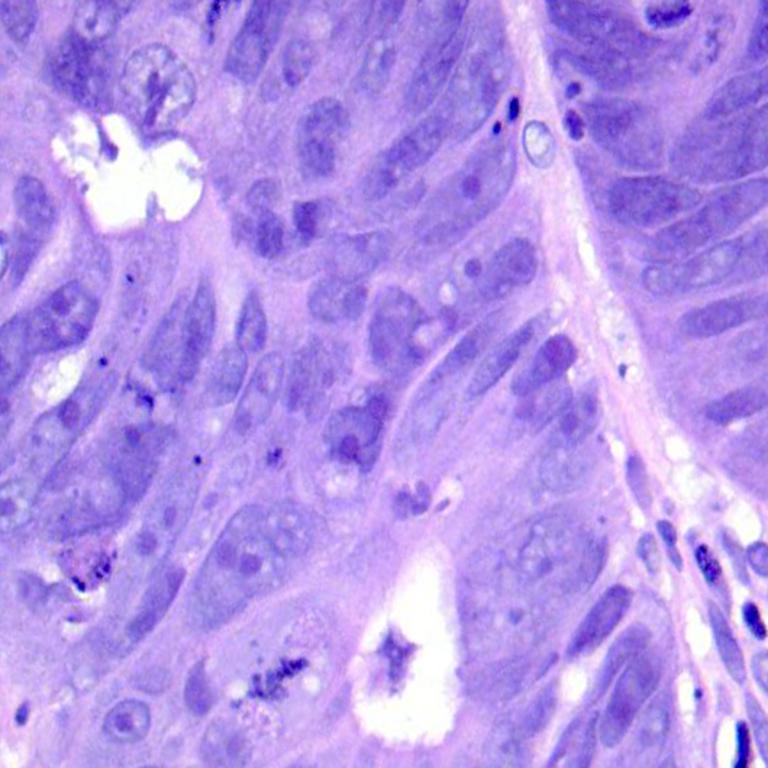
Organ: colon
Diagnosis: adenocarcinomas